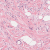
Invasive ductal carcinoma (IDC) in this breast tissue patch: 0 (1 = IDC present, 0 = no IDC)